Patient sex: F
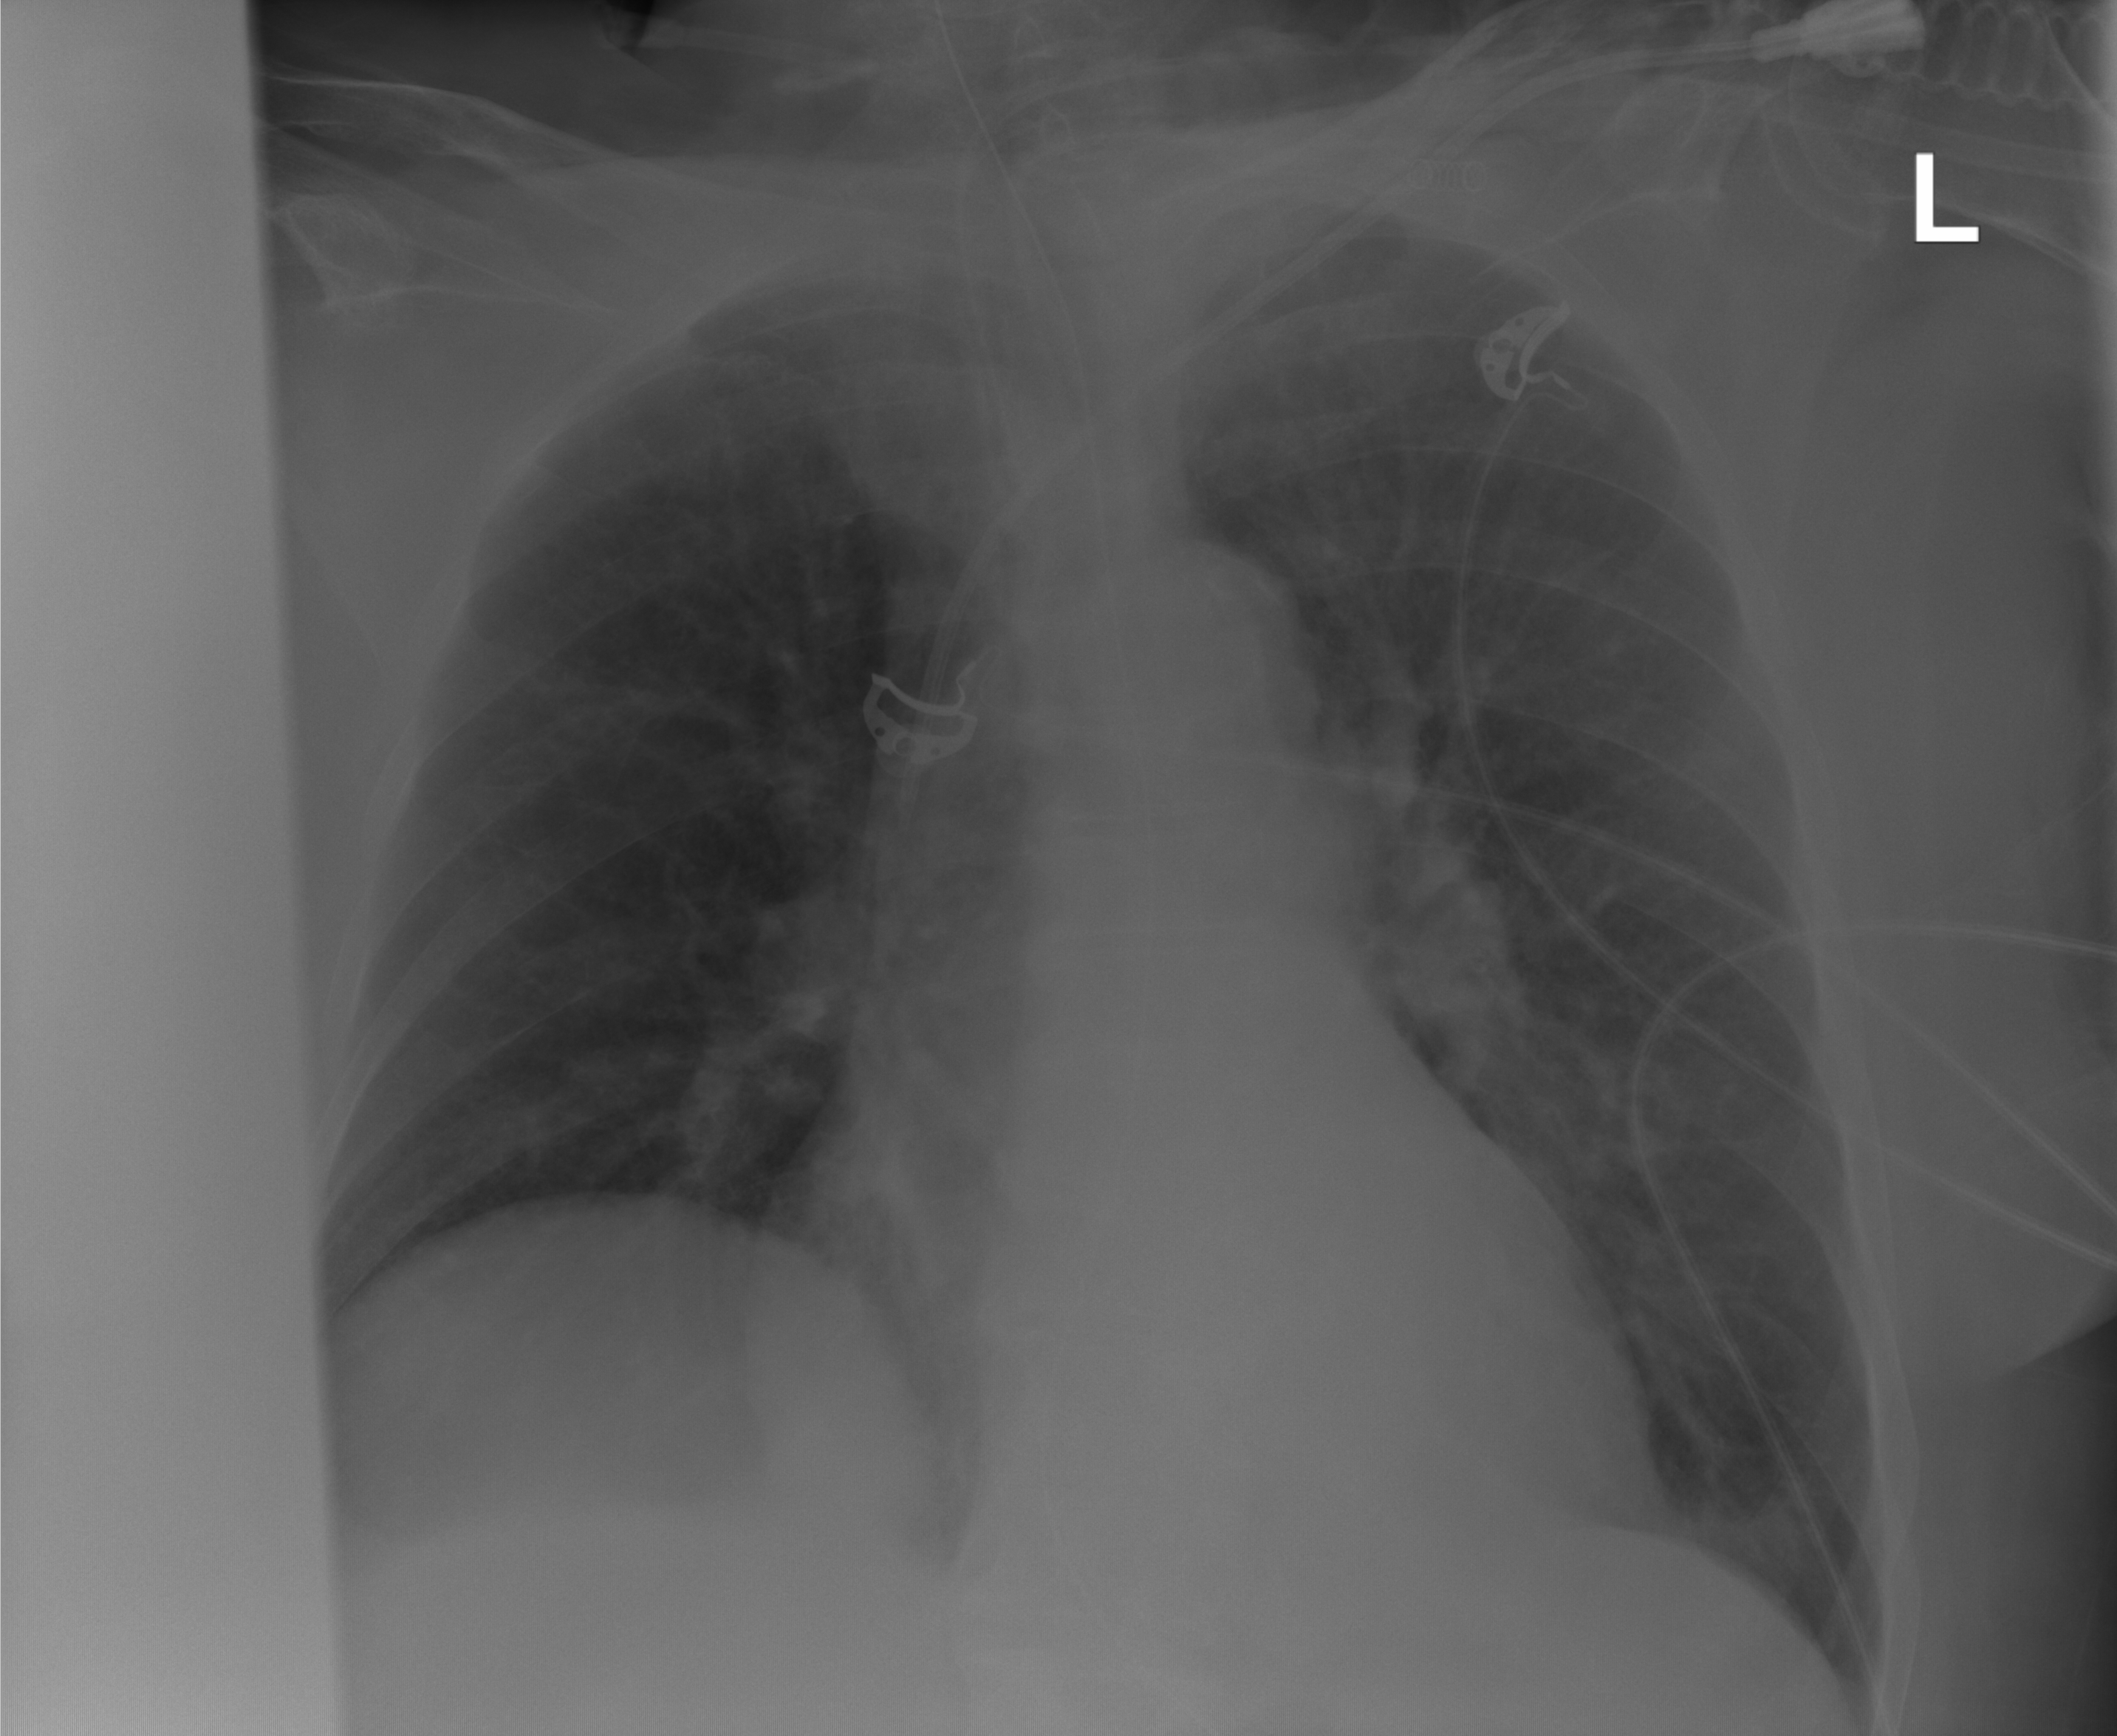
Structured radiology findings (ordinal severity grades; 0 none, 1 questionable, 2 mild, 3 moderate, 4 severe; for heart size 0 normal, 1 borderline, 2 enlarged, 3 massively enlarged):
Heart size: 0
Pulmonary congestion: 1
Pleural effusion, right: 0
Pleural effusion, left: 0
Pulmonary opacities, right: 0
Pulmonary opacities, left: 1
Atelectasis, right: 0
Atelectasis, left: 0